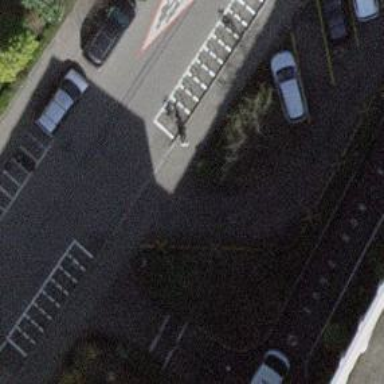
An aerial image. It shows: Asphalt sidewalk.